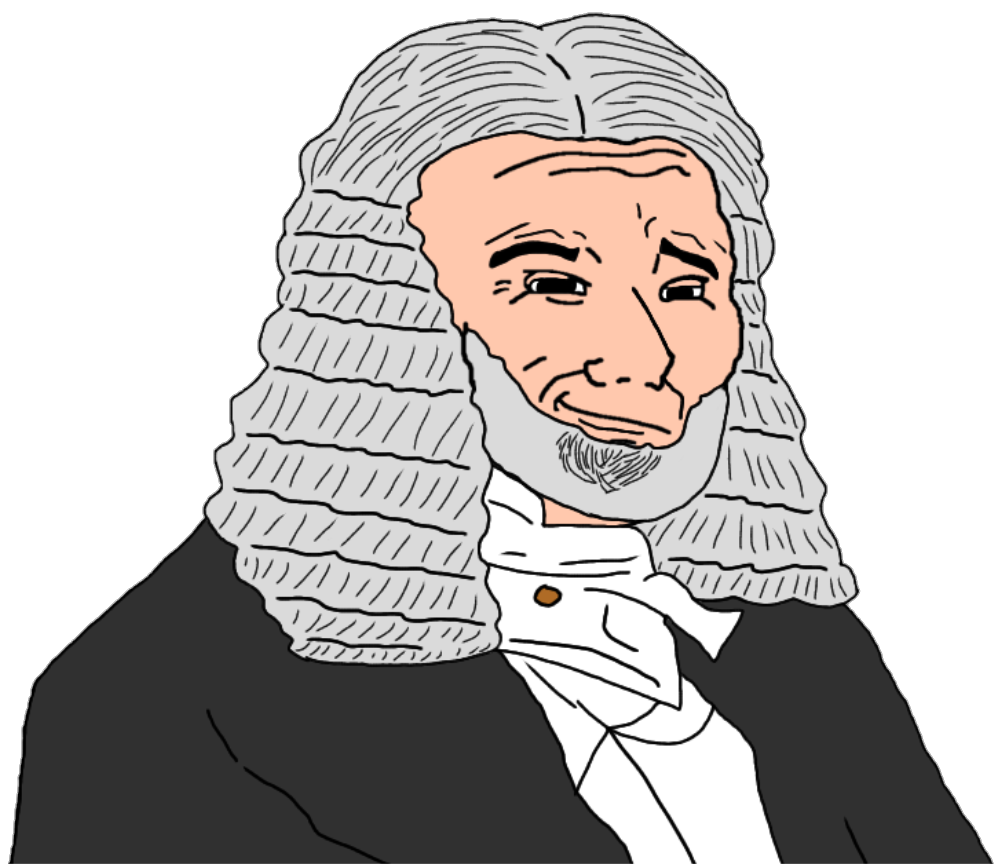
Label: 5_Smugjak